Field crop: tomato
Growth stage: 1
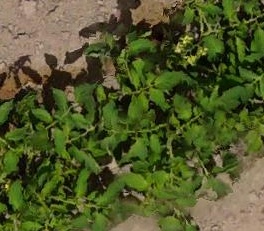
Species: tomato